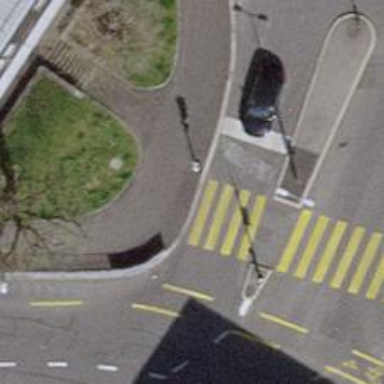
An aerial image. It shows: Crossing with traffic signals.